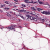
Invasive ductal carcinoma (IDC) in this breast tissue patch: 0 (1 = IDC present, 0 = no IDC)